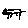
Label: cat